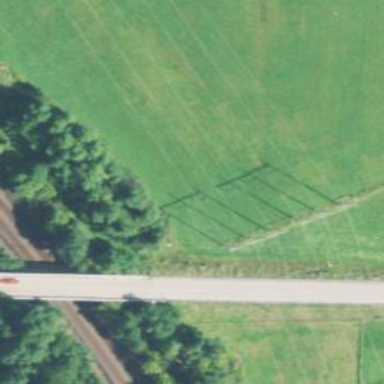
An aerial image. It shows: Triple pole h-frame tower designed for power transmission.